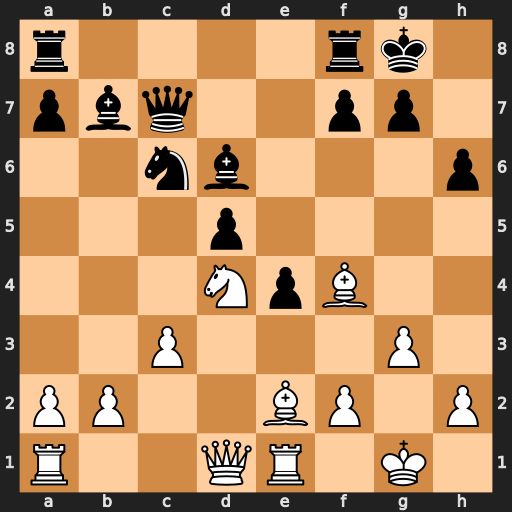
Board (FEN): r4rk1/pbq2pp1/2nb3p/3p4/3NpB2/2P3P1/PP2BP1P/R2QR1K1
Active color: w
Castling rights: -
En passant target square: -
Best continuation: Nb5 Bxf4 Nxc7